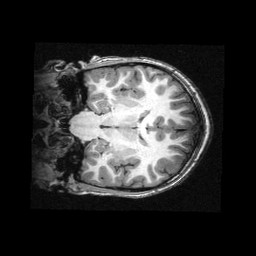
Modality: T1w
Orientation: coronal
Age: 8
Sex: male
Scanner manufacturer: siemens
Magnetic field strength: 3 T
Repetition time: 2.3 s
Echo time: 0.00336 s